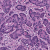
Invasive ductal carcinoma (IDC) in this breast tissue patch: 1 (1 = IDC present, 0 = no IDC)